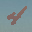
Label: 4